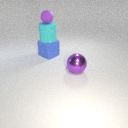
small purple rubber sphere above large blue rubber cube